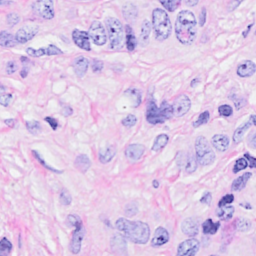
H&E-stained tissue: Breast